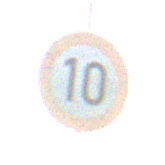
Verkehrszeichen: Geschwindigkeit10
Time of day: SunriseSunset
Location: Outdoor (Nature)
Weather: Clear
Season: NotSpecified
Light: Natural